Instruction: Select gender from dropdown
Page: traveler
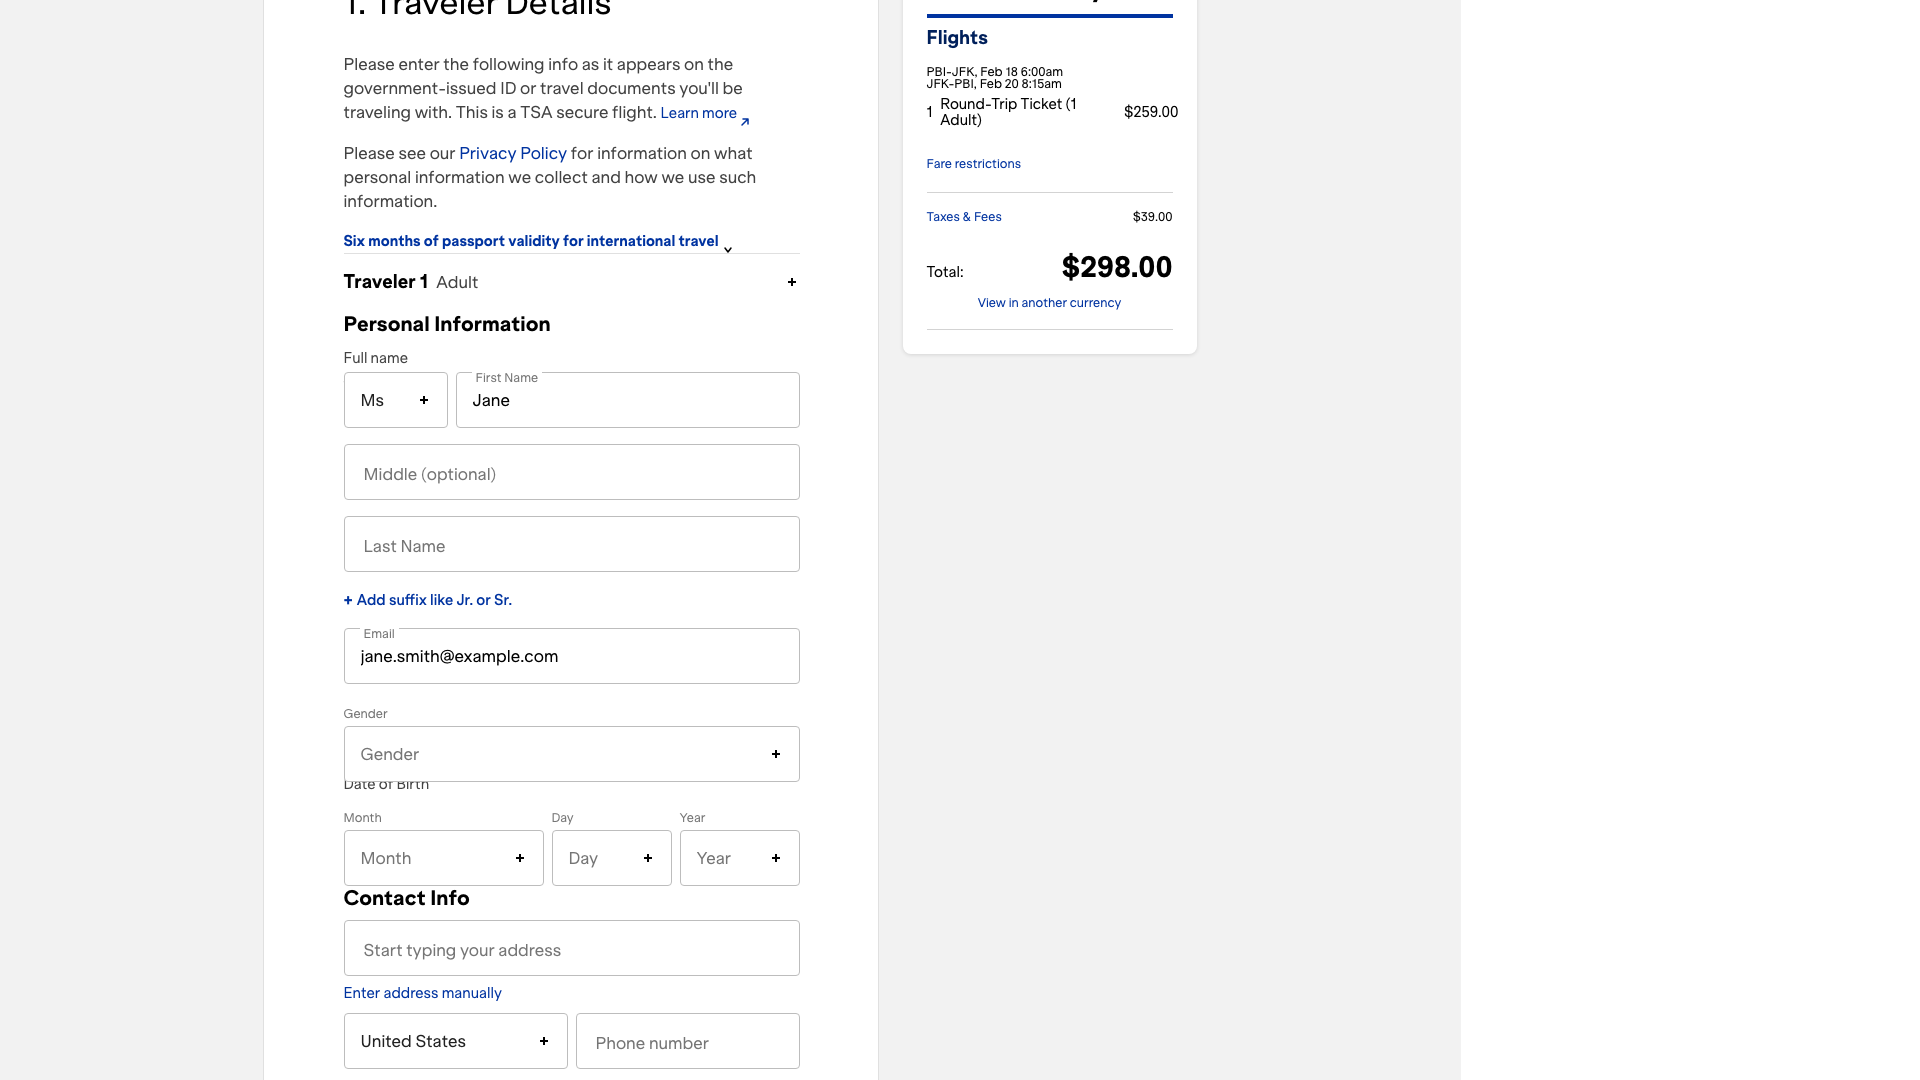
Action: click